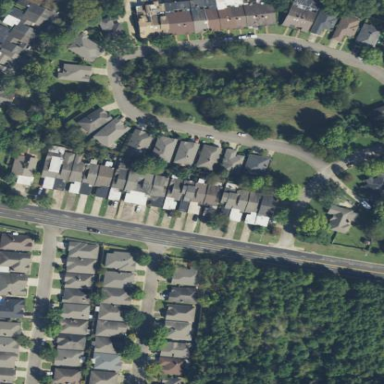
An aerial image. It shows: Residential area.